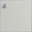
Piece: xx